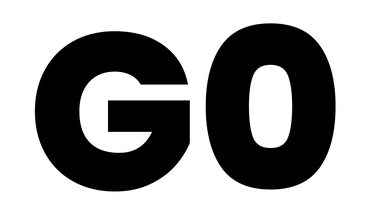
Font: Poppins-ExtraBold